Question: I am attempting to use this code:
'''
String MainDB = ConfigurationManager.AppSettings["MainDB"];
MessageBox.Show(MainDB);
String MailInfo = ConfigurationManager.AppSettings["MailInfo"];
MessageBox.Show(MailInfo);
String HousingIndexLocation = ConfigurationManager.AppSettings["HousingIndex"];
MessageBox.Show(HousingIndexLocation);
'''
to access values generated by this screen:

Everytime the values are returned null.
what am I missing in my implementation of these settings?
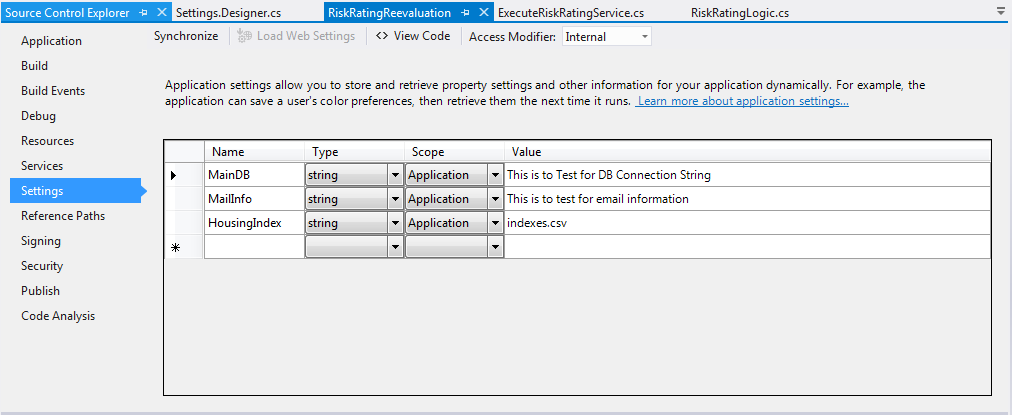
Answer: Try
'''
String MainDB = Properties.Settings.Default.MainDB;
MessageBox.Show(MainDB);
String MailInfo = Properties.Settings.Default.MailInfo;
MessageBox.Show(MailInfo);
String HousingIndexLocation = Properties.Settings.Default.HousingIndex;
MessageBox.Show(HousingIndexLocation);
'''